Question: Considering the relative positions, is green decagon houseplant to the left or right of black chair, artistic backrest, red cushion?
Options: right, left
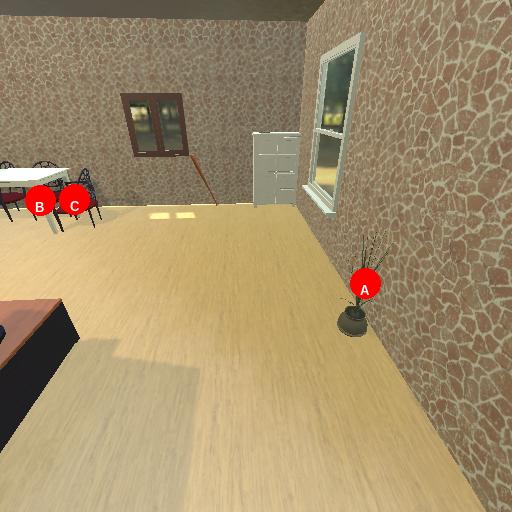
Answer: right